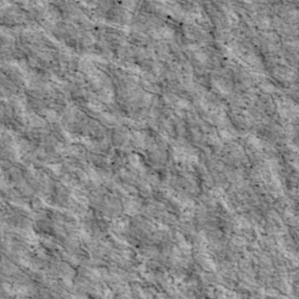
Label: non_frost